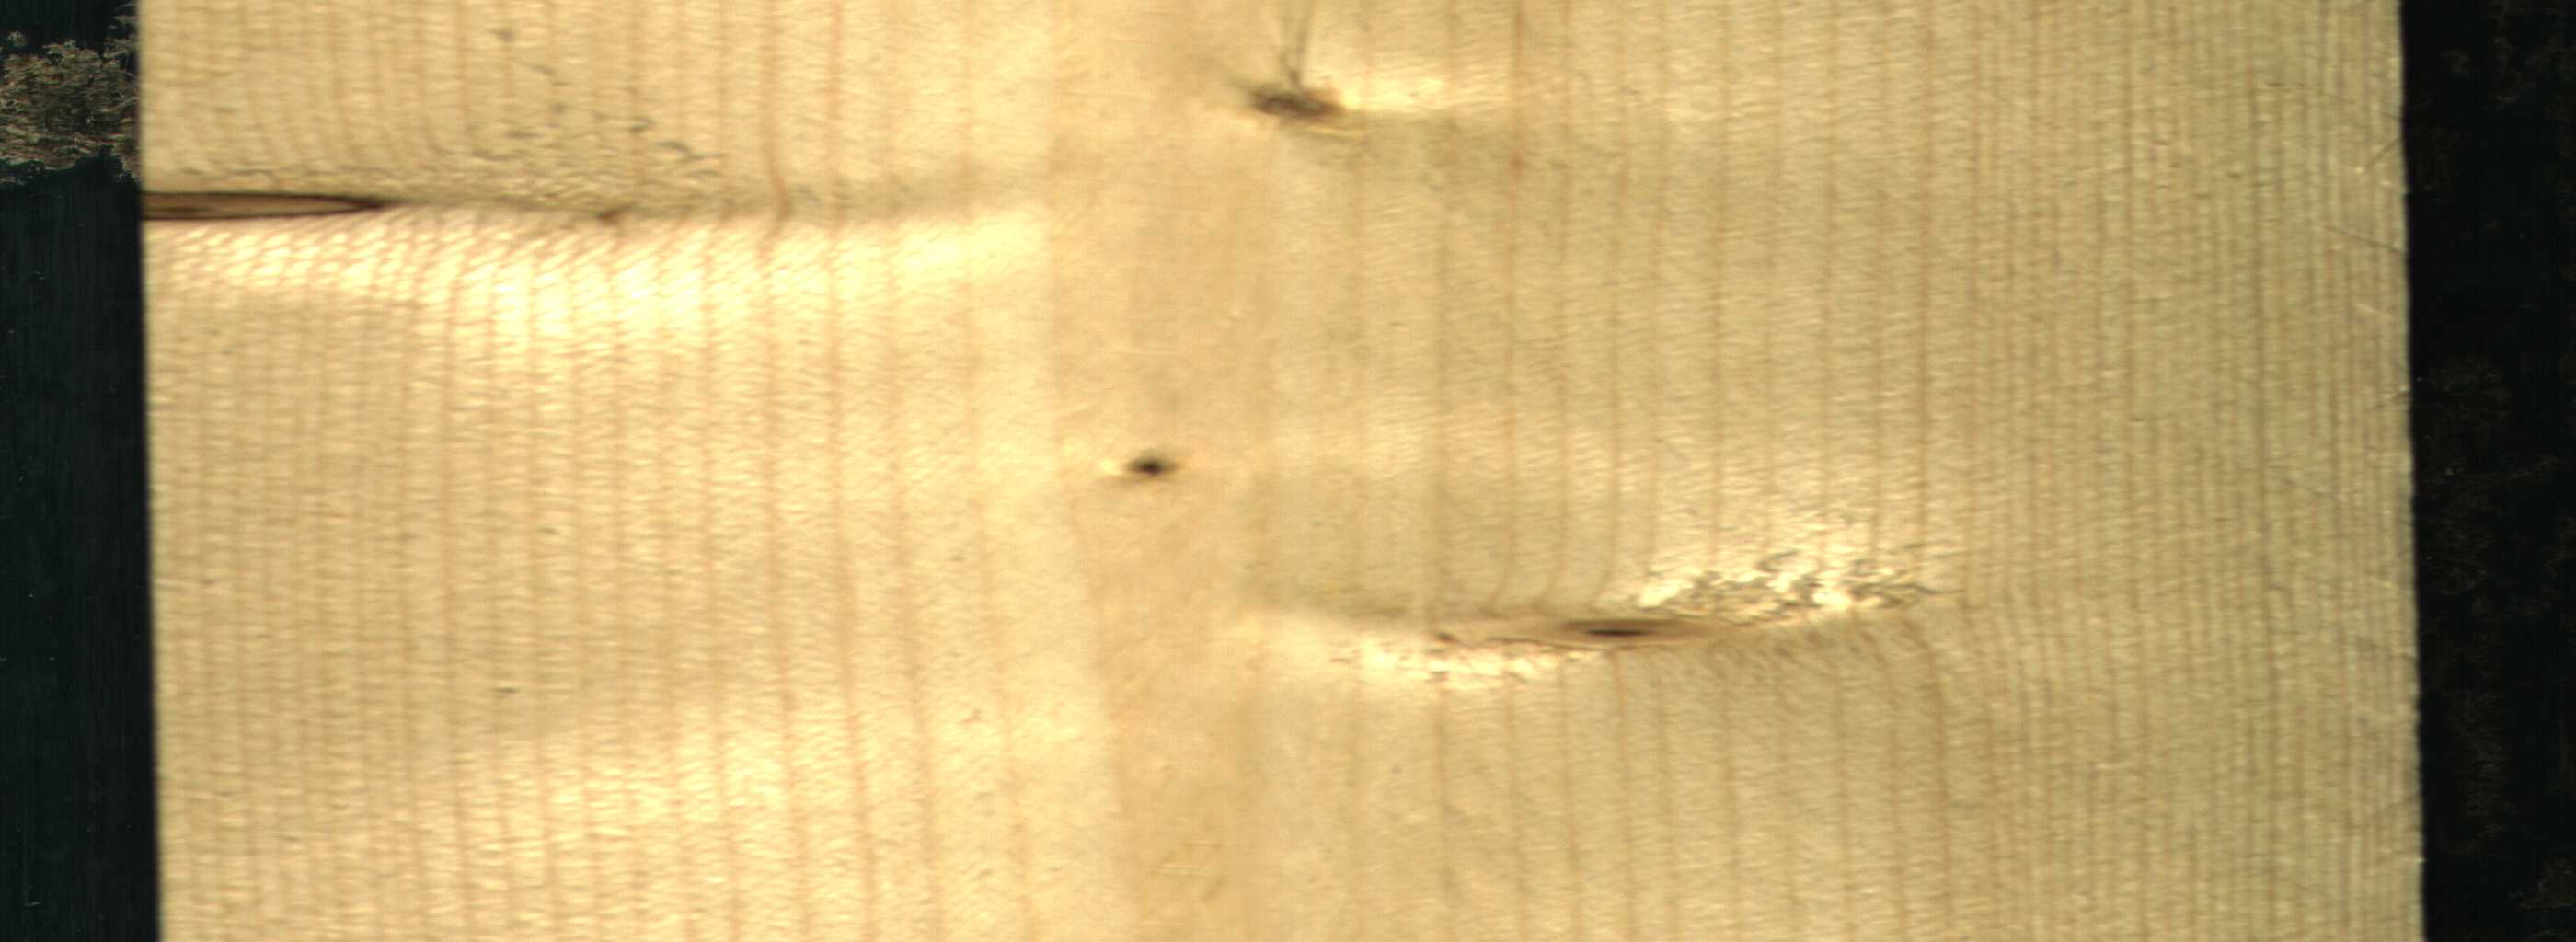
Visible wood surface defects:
Dead_Knot
Dead_Knot
Live_Knot
Live_Knot